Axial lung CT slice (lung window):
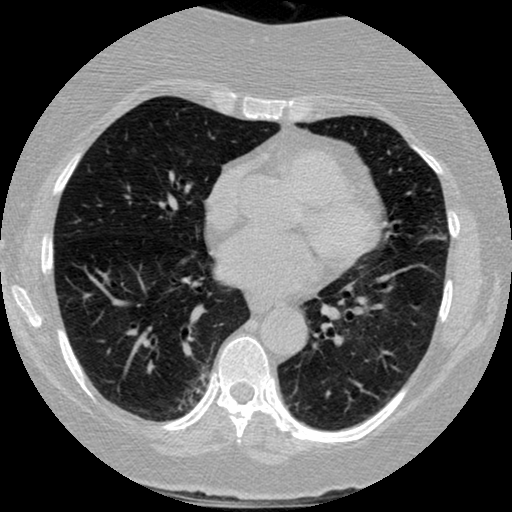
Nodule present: no